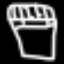
Label: bed